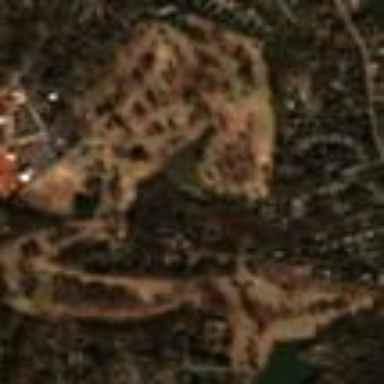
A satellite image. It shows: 18-hole golf course situated within leisure land.